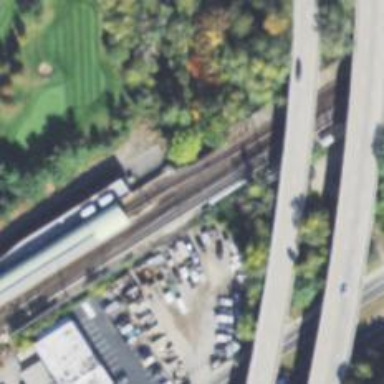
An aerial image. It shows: Railway bridge with electrified rail tracks.